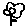
Label: flower